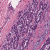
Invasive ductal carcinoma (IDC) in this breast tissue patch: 1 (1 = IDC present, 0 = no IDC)